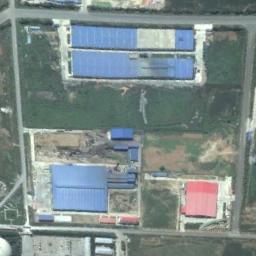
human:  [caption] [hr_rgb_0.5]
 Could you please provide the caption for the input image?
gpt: The industrial area has some workshops of different colors and green areas .

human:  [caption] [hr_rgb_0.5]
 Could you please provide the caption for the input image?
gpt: Three buildings in the industrial area have blue roofs .

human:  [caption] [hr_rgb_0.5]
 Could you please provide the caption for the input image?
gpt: Plants and roads in an industrial area with large green areas .

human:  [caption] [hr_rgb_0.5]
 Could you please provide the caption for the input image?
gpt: There are many houses of different shapes and sizes in the industrial zone .

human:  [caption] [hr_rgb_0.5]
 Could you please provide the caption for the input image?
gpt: There are several blue buildings and green lawns on the industrial area .